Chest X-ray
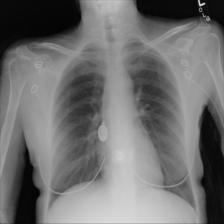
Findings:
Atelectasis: negative
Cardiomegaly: negative
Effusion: negative
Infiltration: negative
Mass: negative
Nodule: negative
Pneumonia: negative
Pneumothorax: negative
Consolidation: negative
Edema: negative
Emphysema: negative
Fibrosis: negative
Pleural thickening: negative
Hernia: negative